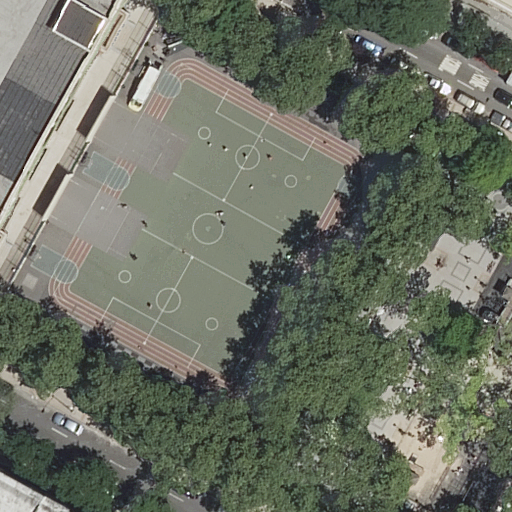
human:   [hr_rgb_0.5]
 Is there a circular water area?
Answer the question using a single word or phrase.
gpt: no

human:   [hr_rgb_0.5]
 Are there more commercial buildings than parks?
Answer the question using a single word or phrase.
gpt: no

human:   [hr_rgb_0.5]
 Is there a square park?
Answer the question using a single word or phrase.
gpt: no

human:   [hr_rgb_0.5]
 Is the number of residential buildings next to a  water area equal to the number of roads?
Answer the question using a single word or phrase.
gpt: no

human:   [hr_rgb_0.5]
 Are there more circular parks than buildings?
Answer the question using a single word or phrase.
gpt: no

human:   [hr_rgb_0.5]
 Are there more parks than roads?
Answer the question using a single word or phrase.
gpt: no

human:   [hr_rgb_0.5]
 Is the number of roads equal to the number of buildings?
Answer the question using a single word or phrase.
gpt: no

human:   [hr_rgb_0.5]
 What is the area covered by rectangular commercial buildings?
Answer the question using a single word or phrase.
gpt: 0m2

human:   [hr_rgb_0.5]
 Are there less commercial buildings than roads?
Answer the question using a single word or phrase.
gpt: yes

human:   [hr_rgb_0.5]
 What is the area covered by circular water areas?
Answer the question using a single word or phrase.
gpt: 0m2

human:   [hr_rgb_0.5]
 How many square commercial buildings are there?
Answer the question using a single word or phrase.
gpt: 0

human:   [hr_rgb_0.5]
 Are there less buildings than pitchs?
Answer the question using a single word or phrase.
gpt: no

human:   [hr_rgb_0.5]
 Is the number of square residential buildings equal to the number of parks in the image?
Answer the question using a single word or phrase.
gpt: no

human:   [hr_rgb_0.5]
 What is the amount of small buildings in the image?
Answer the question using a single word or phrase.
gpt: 2

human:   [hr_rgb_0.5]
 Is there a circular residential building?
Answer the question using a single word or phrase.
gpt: no

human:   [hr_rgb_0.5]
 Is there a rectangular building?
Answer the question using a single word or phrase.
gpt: yes

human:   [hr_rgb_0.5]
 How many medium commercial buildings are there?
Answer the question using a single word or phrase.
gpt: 0

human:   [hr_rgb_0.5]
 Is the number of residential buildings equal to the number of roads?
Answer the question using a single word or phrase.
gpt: no

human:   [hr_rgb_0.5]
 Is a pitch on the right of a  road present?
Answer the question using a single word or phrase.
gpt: no

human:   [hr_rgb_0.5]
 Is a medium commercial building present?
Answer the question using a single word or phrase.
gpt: no

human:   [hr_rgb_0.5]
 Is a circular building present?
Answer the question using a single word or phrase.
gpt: no

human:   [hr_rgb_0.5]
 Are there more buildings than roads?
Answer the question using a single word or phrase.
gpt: yes

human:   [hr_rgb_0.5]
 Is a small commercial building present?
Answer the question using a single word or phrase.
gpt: no

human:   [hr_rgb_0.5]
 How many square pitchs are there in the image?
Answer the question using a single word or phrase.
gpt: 0

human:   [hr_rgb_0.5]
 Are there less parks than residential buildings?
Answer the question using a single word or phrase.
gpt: yes

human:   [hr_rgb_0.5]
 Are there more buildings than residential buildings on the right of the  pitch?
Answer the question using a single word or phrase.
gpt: yes

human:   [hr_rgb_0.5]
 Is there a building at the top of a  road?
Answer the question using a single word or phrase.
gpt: yes

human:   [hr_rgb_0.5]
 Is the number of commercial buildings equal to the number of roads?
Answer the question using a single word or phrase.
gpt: no

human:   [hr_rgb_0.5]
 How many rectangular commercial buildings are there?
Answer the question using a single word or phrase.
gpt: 0

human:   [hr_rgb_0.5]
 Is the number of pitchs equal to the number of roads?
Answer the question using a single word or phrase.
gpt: no

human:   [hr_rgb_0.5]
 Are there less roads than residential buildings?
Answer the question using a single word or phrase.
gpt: yes

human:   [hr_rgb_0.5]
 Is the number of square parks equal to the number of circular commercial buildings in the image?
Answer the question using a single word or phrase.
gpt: yes

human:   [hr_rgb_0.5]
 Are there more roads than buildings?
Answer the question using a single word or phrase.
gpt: no

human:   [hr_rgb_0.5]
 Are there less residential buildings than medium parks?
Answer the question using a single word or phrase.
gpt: no

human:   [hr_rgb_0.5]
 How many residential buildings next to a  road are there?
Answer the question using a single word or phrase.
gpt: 4

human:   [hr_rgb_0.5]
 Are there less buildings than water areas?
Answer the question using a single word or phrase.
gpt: no